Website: ulta-beauty
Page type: account-selection
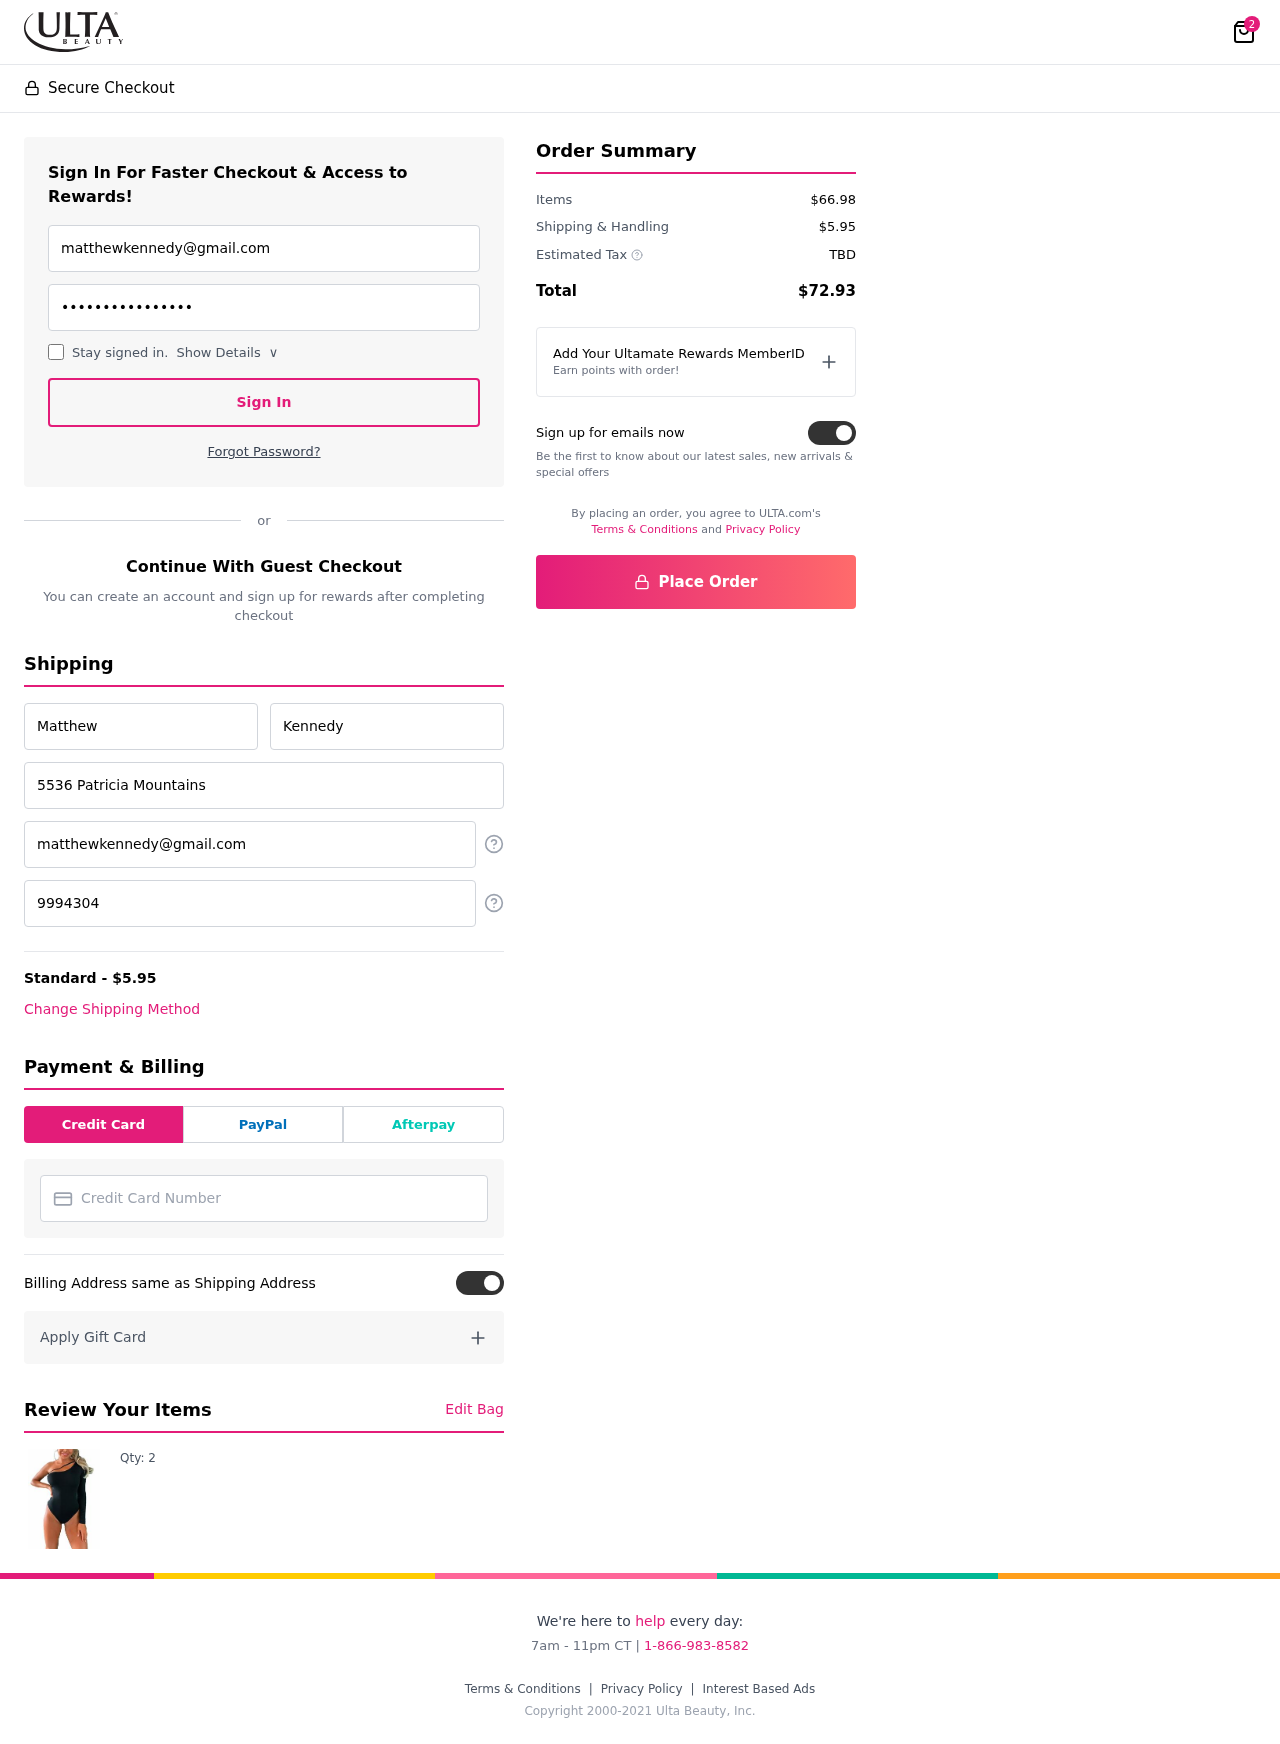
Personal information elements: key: PII_CARD_NUMBER
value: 3411 8957 5125 959
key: PII_EMAIL
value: matthewkennedy@gmail.com
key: PII_EMAIL2
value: matthewkennedy@gmail.com
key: PII_FIRSTNAME
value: Matthew
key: PII_LASTNAME
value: Kennedy
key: PII_PHONE
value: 9994304473
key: PII_STREET
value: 5536 Patricia Mountains
Product elements: key: PRODUCT1_QUANTITY
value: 2
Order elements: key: ORDER_NUM_ITEMS
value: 2
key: ORDER_SHIPPING_COST
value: $5.95
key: ORDER_SUBTOTAL
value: $66.98
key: ORDER_TAX
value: TBD
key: ORDER_TOTAL
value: $72.93